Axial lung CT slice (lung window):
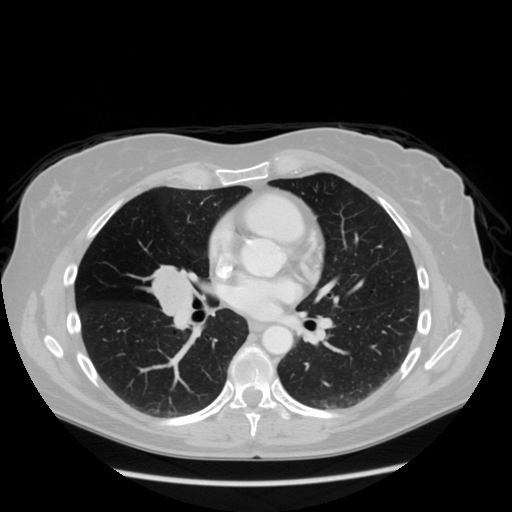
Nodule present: no